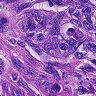
Metastatic tissue present: yes